Question: I use the last version Kafka 1.1.0
Use command:
'''
./kafka-consumer-groups.sh --bootstrap-server localhost:9093 --describe --group notifications-service-group
'''

Then I try change offset for topic "notification", partition No. 4:
'''
./kafka-consumer-groups.sh --bootstrap-server localhost:9093 --group notifications-service-group --reset-offsets --topic notification:4 --to-offset 229400
'''
and I see error:
I try use any numbers from 1 to 229400 and get same error.
What means that error and how solve it?
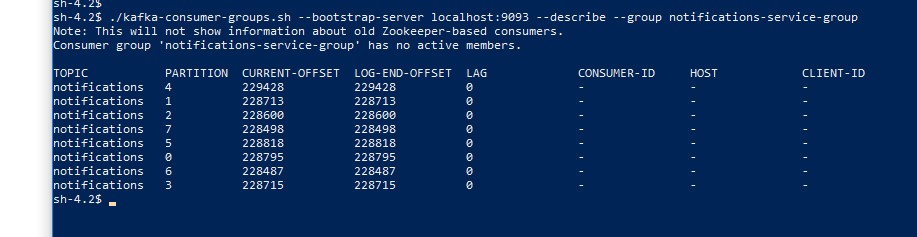
Answer: In your command to update the offset you have the topic set as 'notification' but the topic name is 'notifications' with an ''. So 'notification:4' -> 'notifications:4' should work.